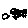
Label: bird